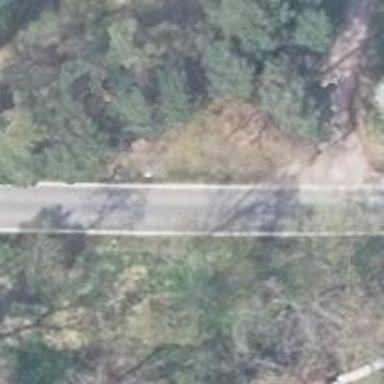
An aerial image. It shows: Secondary road with asphalt surface.